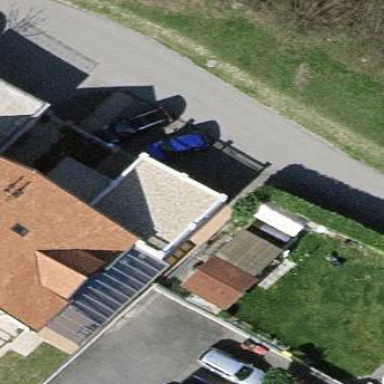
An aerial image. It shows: Garage building.